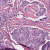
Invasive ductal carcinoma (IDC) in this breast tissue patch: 1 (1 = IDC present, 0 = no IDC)